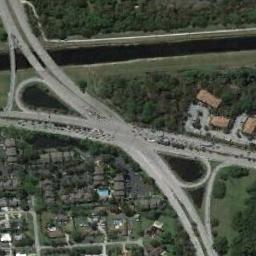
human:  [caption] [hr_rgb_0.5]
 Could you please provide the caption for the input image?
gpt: An overpass is above the road .

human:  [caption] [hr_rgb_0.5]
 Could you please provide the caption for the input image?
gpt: The overpass is surrounded by a residential area and a grove of trees and a river is next to the overpass .

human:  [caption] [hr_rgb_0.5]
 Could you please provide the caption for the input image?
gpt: The overpass is next to some houses and trees with a river passed by .

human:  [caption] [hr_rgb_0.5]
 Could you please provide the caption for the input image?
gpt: There are many trees beside the overpass .

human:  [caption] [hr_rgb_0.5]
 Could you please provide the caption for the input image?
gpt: There are many green trees and a river beside the overpass .